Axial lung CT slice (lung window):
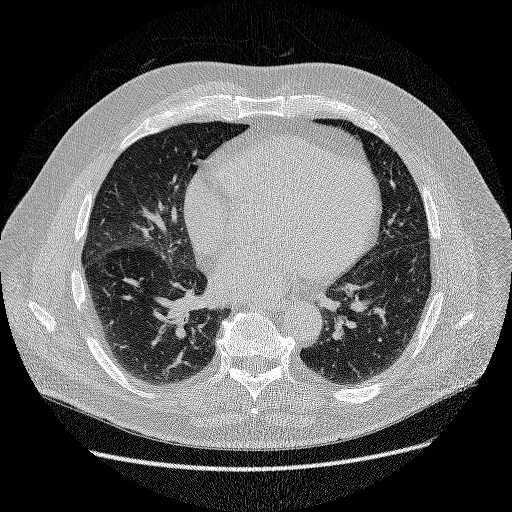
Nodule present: no